Question: I'm trying to capture the screen inside of my app, it used to work just great, but now I only get a blurry image. like that:

This is my code:
'''
- (UIImage *)takeScreenShotWithFrame:(CGRect)frame
{
if ([[UIScreen mainScreen] respondsToSelector:@selector(scale)]) {
UIGraphicsBeginImageContextWithOptions(frame.size, NO, [UIScreen mainScreen].scale);
} else {
UIGraphicsBeginImageContext(frame.size);
}
[self.view drawViewHierarchyInRect:frame afterScreenUpdates:NO];
UIImage *image = UIGraphicsGetImageFromCurrentImageContext();
UIGraphicsEndImageContext();
return image;
}
'''
What am I doing wrong?
Thanks in advance!
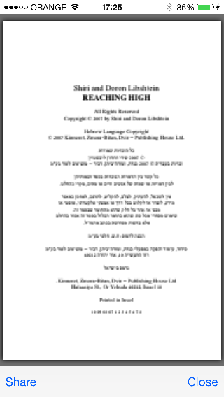
Answer: instead of:
'''
[self.view drawViewHierarchyInRect:frame afterScreenUpdates:NO];
'''
Try:
'''
CGContextRef context = UIGraphicsGetCurrentContext();
[self.view.layer renderInContext:context];
'''